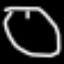
Label: clock